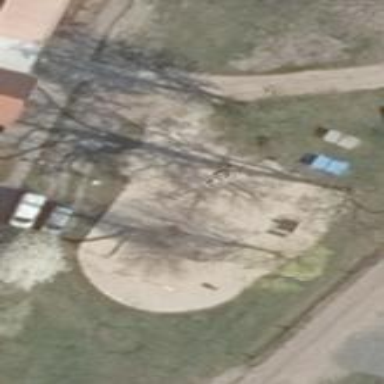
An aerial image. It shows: Playground area for leisure land.